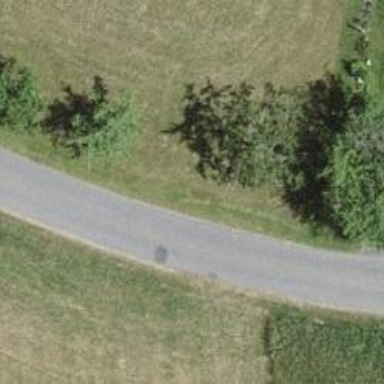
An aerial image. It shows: Unclassified road.